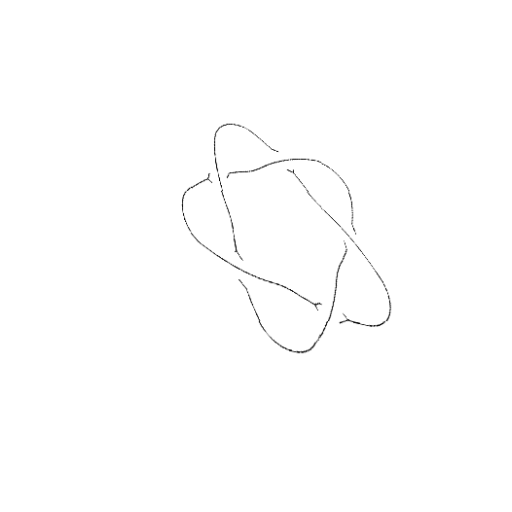
Crossing number: 5